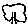
Label: tree